Question:
Hi i am trying to make java desktop application where i am using 'JLabel' I wrote some test on 'JLabel' I want to set text from the top and I am using multiple line in 'JLabel' I want to set different different color for every line.
Here is my code:
'''
JLabel label = new JLabel("<html>Case &nbsp;&nbsp;&nbsp;&nbsp;&nbsp;&nbsp;&nbsp;&nbsp;&nbsp;&nbsp;&nbsp;&nbsp;&nbsp;&nbsp;&nbsp;&nbsp;&nbsp;&nbsp;&nbsp;Item&nbsp;&nbsp;&nbsp;&nbsp;&nbsp;&nbsp;&nbsp;&nbsp;&nbsp;&nbsp;&nbsp;&nbsp;&nbsp;&nbsp;&nbsp; CaseNum<br>Party1<br>Party2</html>");
'''
How can I achieve this?
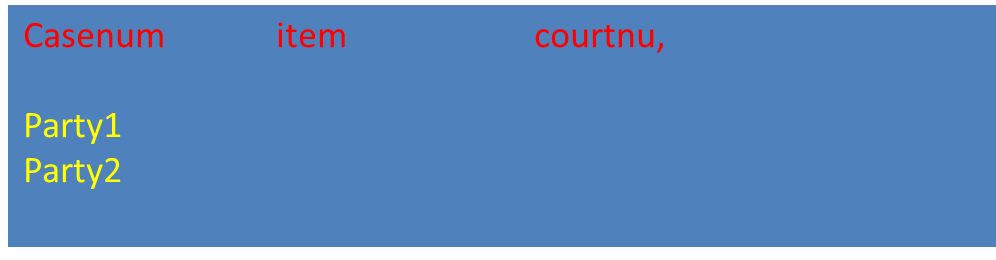
Answer: You can try using the html tables for new lines as below,
'''
import java.awt.Dimension;
import javax.swing.JFrame;
import javax.swing.JLabel;
/**
* @author JayaPrasad
*
*/
public class SwingHtml {
public static void main(String[] args) {
JFrame frame = new JFrame();
JLabel label = new JLabel(
"<html>Case &nbsp;&nbsp;&nbsp;&nbsp;&nbsp;&nbsp;&nbsp;&nbsp;&nbsp;&nbsp;&nbsp;&nbsp;&nbsp;&nbsp;&nbsp;&nbsp;&nbsp;&nbsp;&nbsp;Item&nbsp;&nbsp;&nbsp;&nbsp;&nbsp;&nbsp;&nbsp;&nbsp;&nbsp;&nbsp;&nbsp;&nbsp;&nbsp;&nbsp;&nbsp; CaseNum<table><tr><font color=blue>Party1</font></tr><tr><font color=red>Party2</font></tr></table></html>");
frame.add(label);
frame.setSize(new Dimension(250, 130));
frame.setVisible(true);
frame.setDefaultCloseOperation(JFrame.EXIT_ON_CLOSE);
}
}
'''